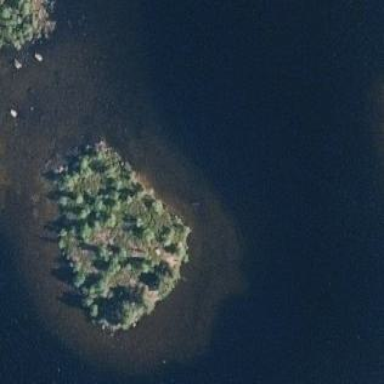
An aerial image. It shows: Islet.